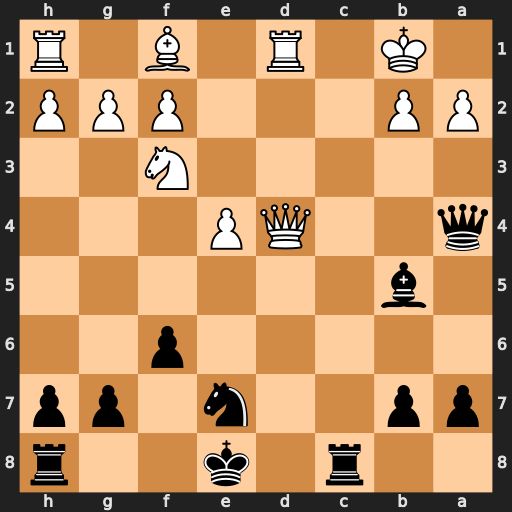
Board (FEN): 2r1k2r/pp2n1pp/5p2/1b6/q2QP3/5N2/PP3PPP/1K1R1B1R
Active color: b
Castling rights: k
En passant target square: -
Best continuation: Qc2+ Ka1 Qc1+ Rxc1 Rxc1#